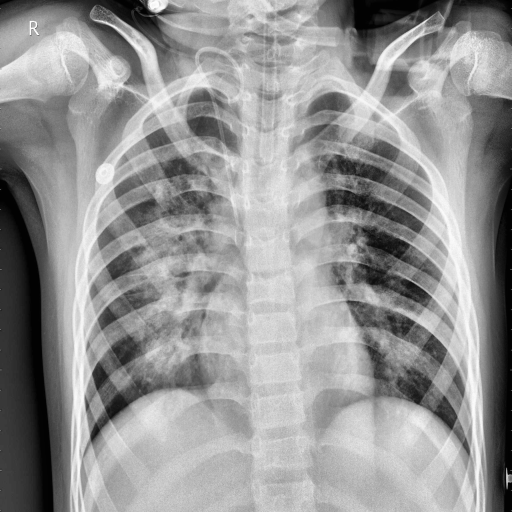
Finding: PNEUMONIA